Question: I'm trying to add multiple folders in a Multiple Media Picker but when i'm looping through it i'm only getting a single ID.

This is the code i'm using to loop through the content:
'''
var tabList = Model.Content.GetPropertyValue<string>("containertab").Split(new string[] { "," }, StringSplitOptions.RemoveEmptyEntries).Select(int.Parse);
'''
Is it allowed to add multiple folders in multiple media picker? How can get the ID of each folder?
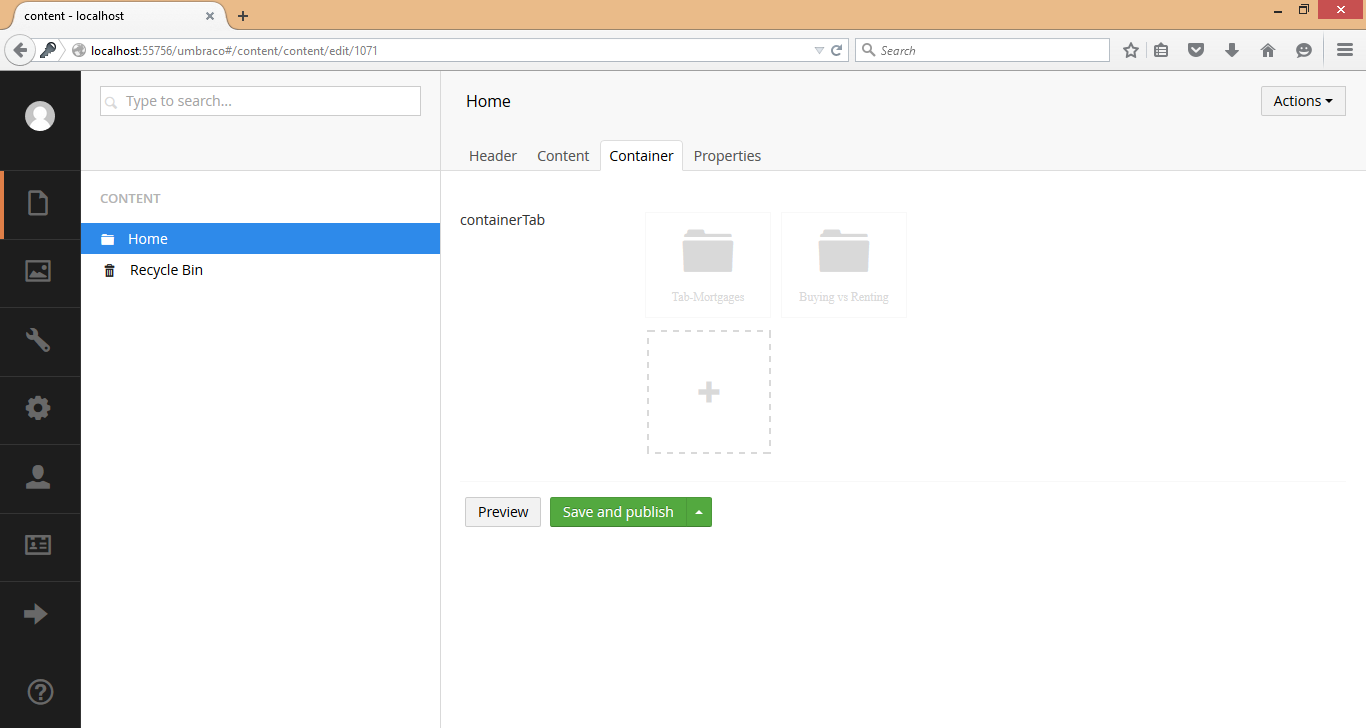
Answer: It is allowed, try to display the raw field to check you have multiple id's
somethings like '1135,1136'
'''
@{
<p>@CurrentPage.containertab</p>
}
'''
Simple code example:
'''
@if (!string.IsNullOrEmpty(CurrentPage.containertab))
{
foreach (var x in CurrentPage.containertab.ToString().Split(','))
{
var media = Umbraco.Media(int.Parse(x));
}
}
'''